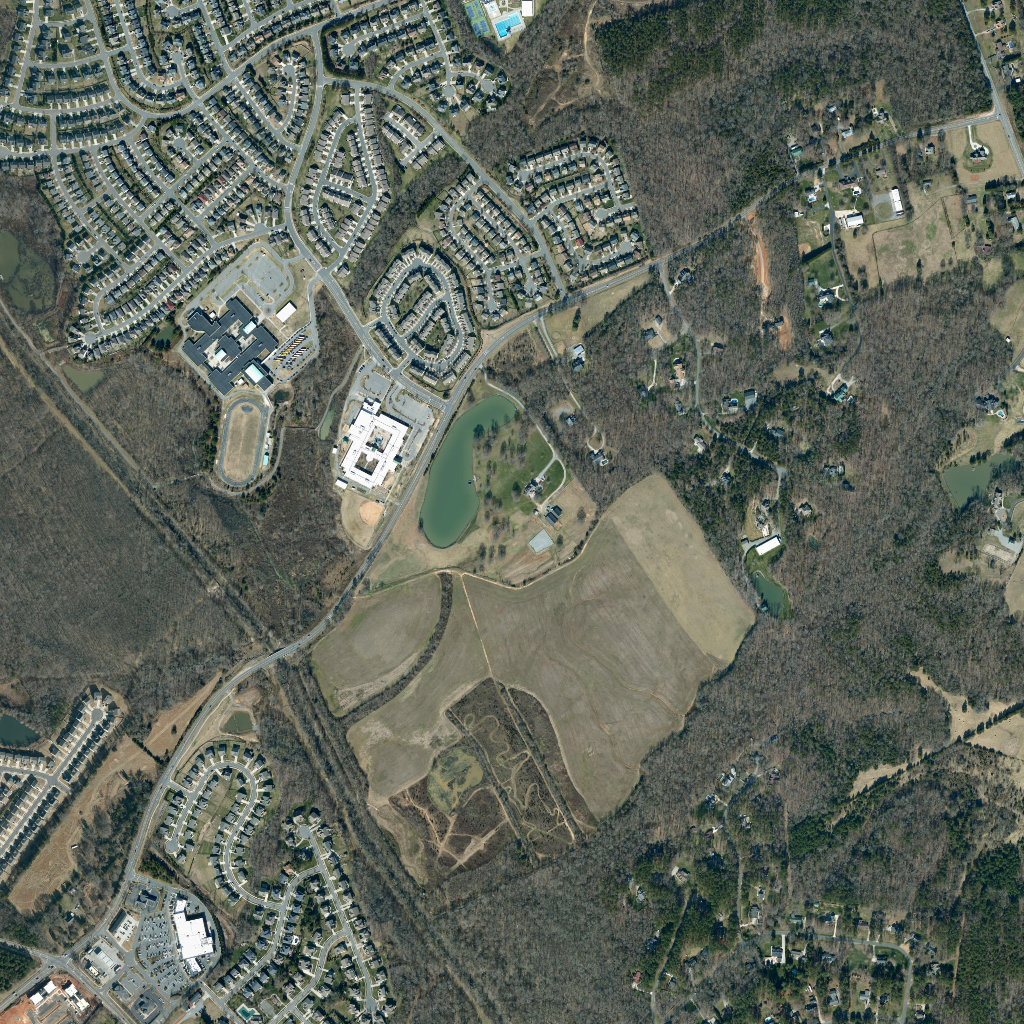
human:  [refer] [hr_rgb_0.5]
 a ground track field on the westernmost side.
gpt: <box>[[21, 38, 25, 47, 0]]</box>

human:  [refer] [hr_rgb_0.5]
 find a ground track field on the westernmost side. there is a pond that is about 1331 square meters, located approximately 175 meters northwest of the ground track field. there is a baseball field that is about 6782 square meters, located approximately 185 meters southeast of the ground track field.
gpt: <box>[[21, 38, 25, 47, 0]]</box>

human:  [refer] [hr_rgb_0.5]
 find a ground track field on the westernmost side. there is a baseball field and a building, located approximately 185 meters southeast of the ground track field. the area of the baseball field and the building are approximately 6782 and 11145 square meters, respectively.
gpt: <box>[[21, 38, 25, 47, 0]]</box>

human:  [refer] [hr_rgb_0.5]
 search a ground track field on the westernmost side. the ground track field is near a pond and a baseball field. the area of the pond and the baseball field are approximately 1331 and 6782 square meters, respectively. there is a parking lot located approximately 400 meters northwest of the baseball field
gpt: <box>[[21, 38, 25, 47, 0]]</box>